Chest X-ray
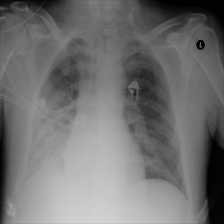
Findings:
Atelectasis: negative
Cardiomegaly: negative
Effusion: positive
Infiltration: positive
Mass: negative
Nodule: negative
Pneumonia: negative
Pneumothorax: negative
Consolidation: negative
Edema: negative
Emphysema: negative
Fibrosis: negative
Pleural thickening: negative
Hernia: negative